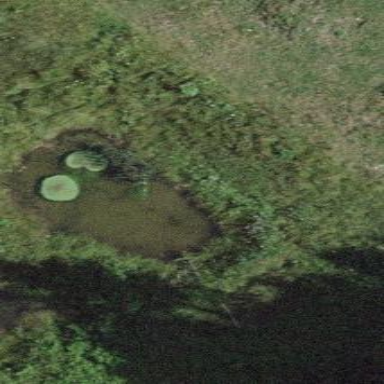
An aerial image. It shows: Pond surrounded by natural water.